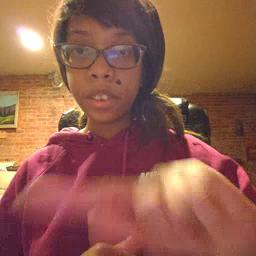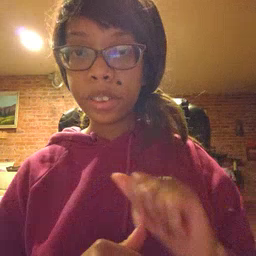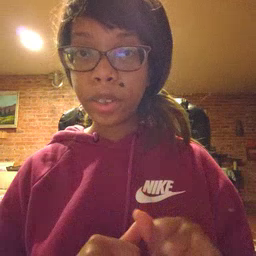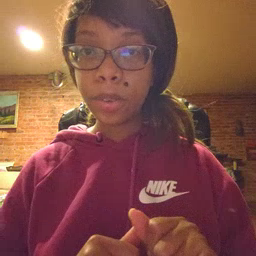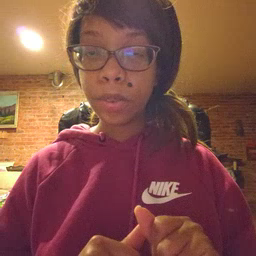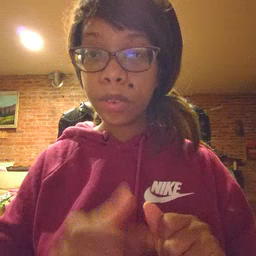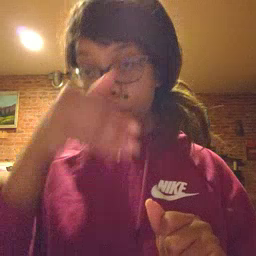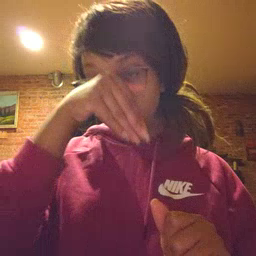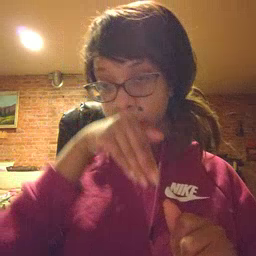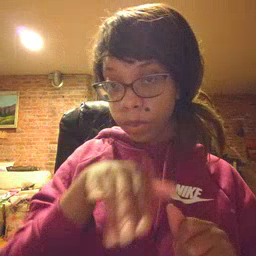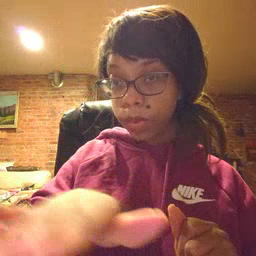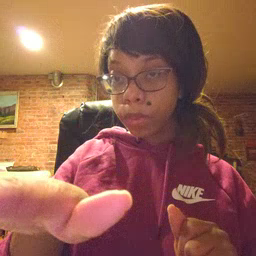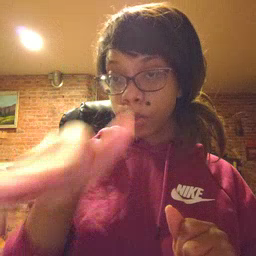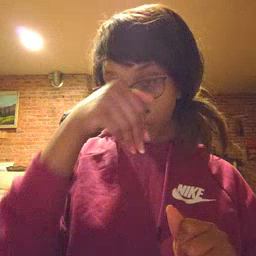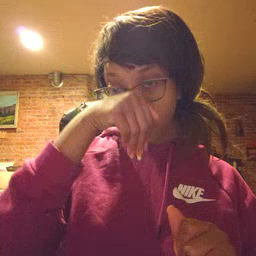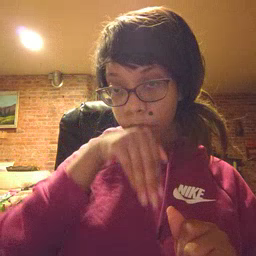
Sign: elephant